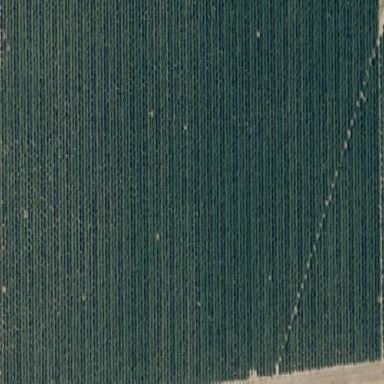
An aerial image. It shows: Orchard filled with almond trees.